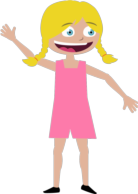
happy girl arm up